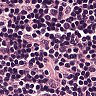
Metastatic tissue present: no